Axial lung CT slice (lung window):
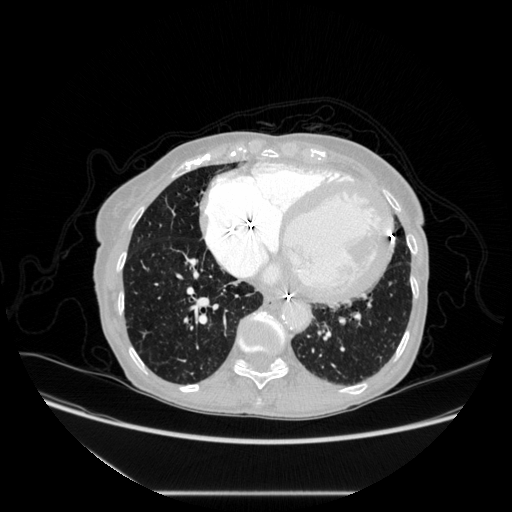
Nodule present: no